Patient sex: F
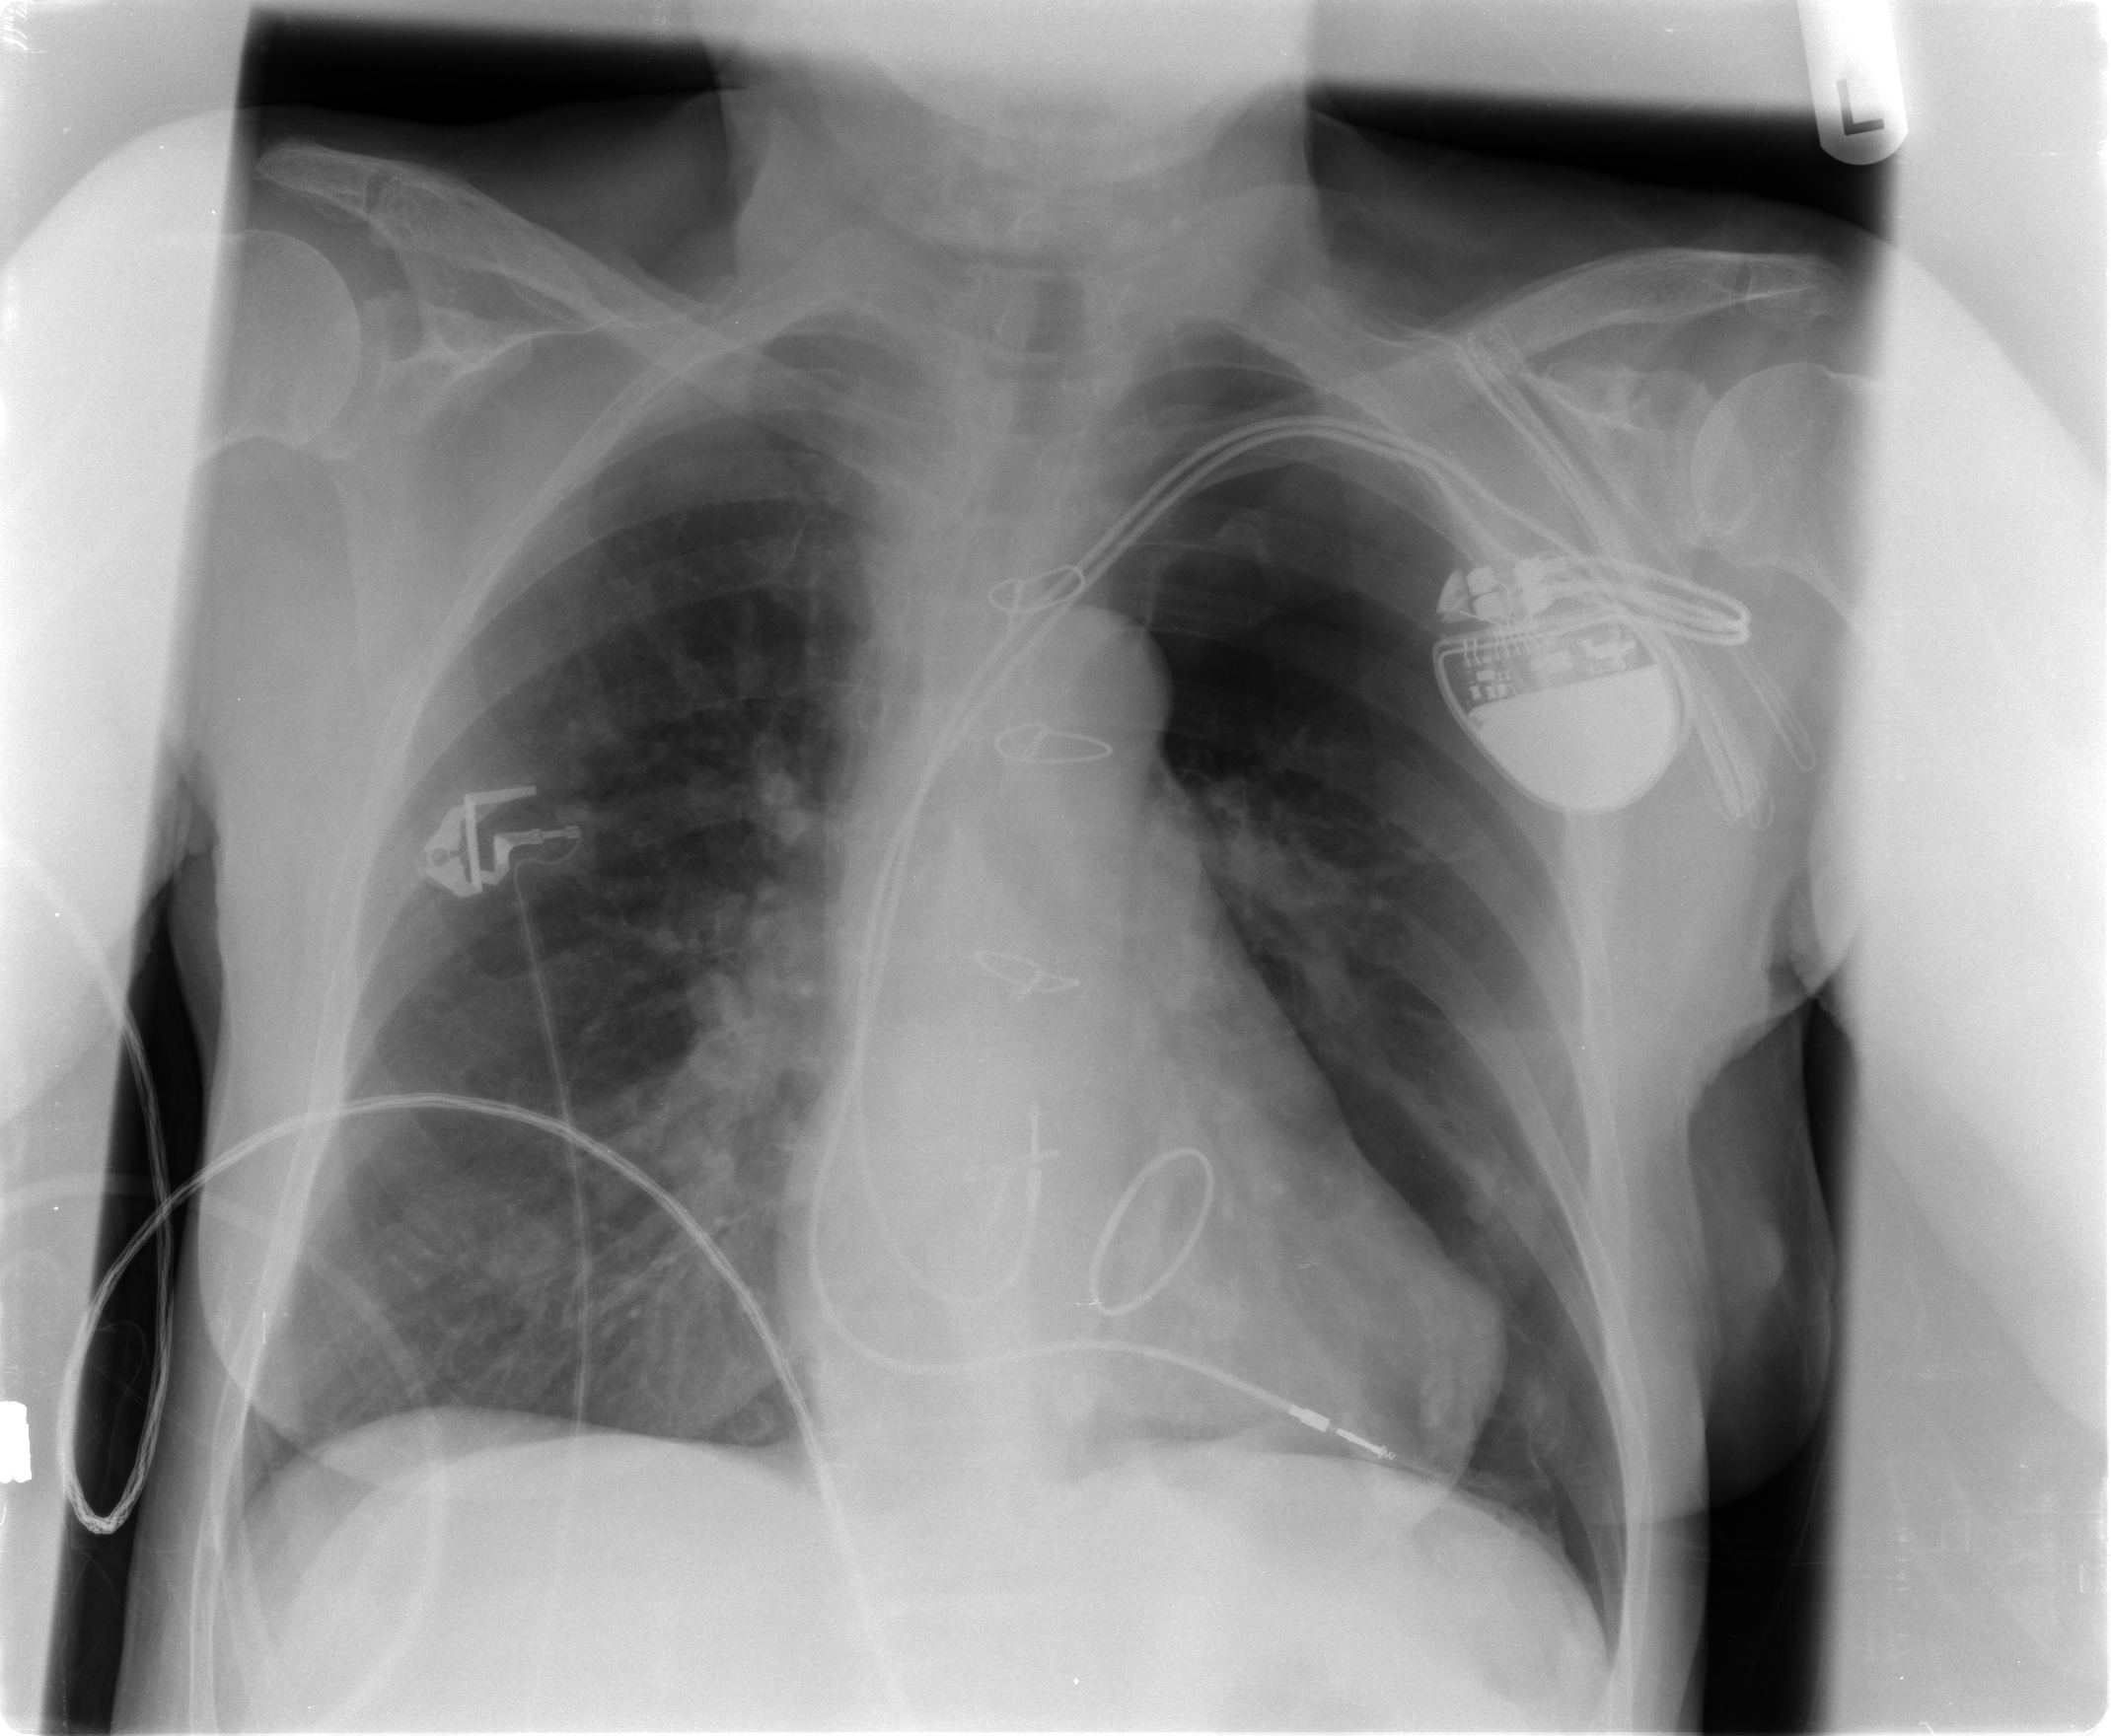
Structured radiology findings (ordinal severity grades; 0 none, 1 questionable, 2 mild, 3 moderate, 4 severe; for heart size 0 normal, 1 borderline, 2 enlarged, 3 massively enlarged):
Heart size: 0
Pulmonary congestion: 0
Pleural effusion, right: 0
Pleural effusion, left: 0
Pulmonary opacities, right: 1
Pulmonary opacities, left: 0
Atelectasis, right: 2
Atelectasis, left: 2